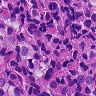
Metastatic tissue present: yes